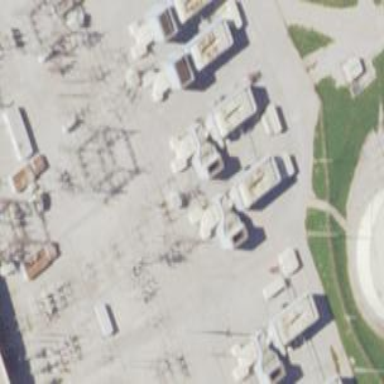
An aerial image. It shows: Gas turbine power generator.